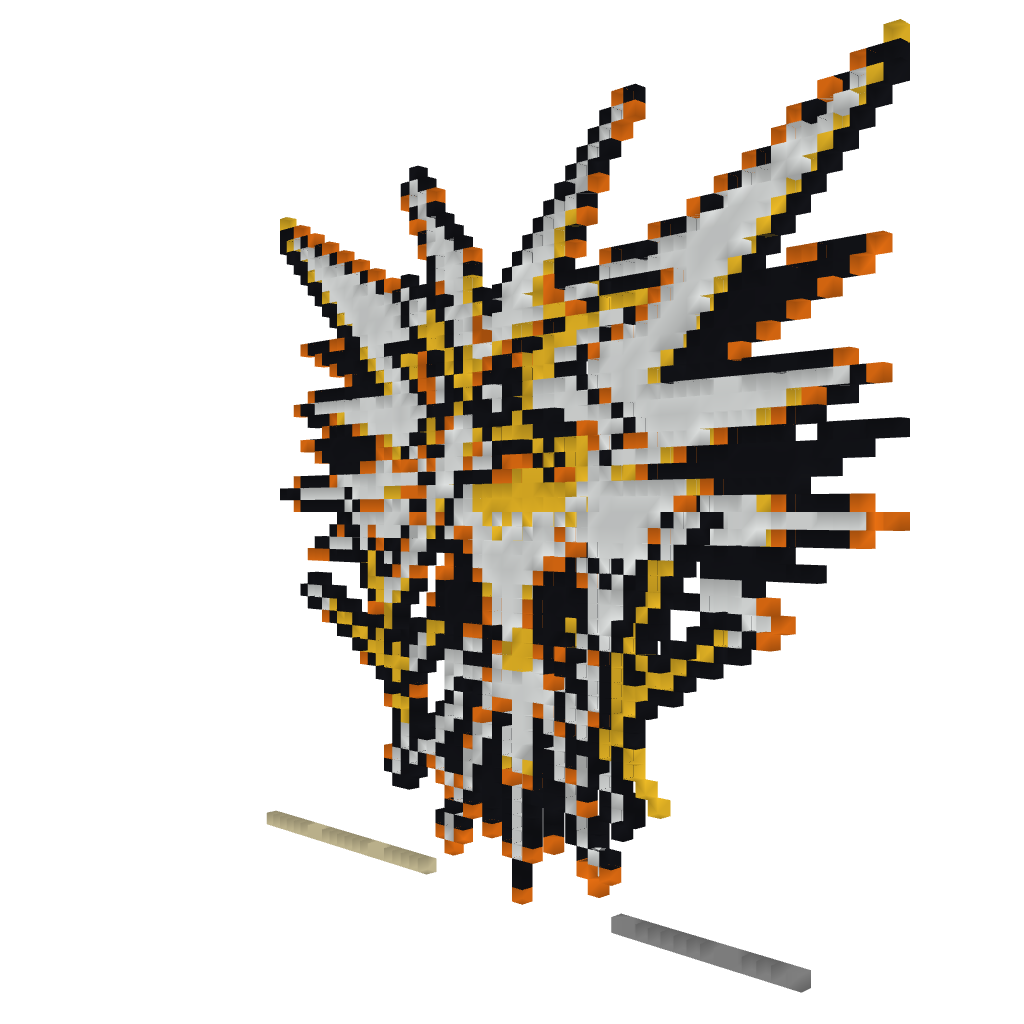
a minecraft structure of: Zapdos